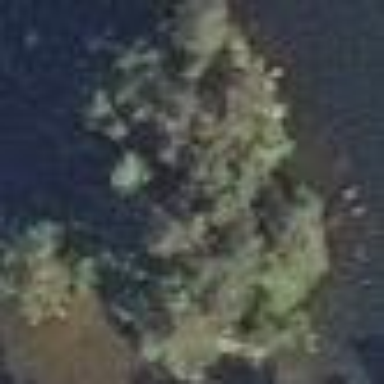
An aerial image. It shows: Islet surrounded by woodland.